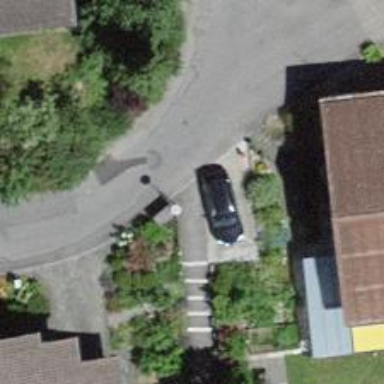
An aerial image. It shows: Asphalt footway.